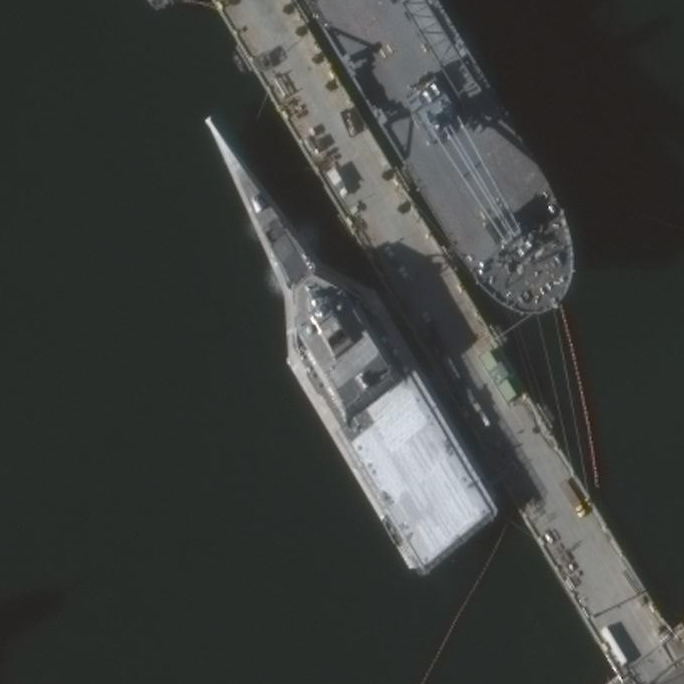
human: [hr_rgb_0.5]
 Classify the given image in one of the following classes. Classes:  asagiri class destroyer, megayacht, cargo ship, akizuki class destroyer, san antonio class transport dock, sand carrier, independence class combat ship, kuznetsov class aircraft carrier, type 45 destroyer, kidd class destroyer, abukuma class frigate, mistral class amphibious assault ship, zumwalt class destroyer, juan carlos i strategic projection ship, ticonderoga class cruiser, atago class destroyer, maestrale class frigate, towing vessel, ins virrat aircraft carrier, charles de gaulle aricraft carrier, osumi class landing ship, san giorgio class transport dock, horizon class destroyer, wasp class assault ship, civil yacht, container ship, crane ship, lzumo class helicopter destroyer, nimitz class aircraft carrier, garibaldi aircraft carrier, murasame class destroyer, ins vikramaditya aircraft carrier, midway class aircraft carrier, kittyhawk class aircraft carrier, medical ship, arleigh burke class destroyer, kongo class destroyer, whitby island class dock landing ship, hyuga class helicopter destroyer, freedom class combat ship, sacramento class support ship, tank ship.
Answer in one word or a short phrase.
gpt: Independence class combat ship